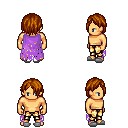
a pixel art fantasy rpg character, male body template, human, tanned skin, maroon tattered cape, gold greaves, brunette bangs hairstyle, white slippers, four views (front, back, left, right), 2x2 character sprite sheet, small pixel art, hard edges, no anti-aliasing